Aerial crown-view tile of a tropical tree (Barro Colorado Island, Panama), acquired 20241014:
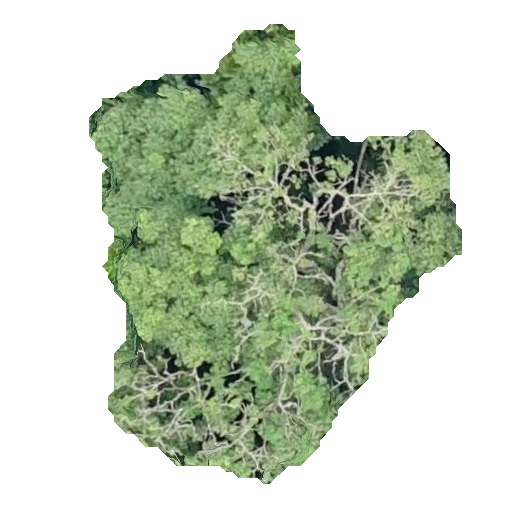
Species: Pseudobombax septenatum
GBIF accepted scientific name: Pseudobombax septenatum
Crown area: 168.603 m²